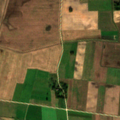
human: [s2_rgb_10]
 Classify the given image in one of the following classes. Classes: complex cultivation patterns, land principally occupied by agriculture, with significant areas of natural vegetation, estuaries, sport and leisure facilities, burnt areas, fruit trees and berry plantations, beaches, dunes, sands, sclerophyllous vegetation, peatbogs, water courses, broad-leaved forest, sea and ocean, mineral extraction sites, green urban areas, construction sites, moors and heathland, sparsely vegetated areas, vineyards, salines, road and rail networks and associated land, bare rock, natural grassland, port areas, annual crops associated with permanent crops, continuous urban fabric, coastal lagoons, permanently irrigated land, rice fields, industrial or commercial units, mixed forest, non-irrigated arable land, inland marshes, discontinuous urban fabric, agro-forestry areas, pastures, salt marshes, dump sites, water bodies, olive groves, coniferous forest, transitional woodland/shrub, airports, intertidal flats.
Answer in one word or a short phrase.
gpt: non-irrigated arable land, complex cultivation patterns